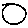
Label: circle